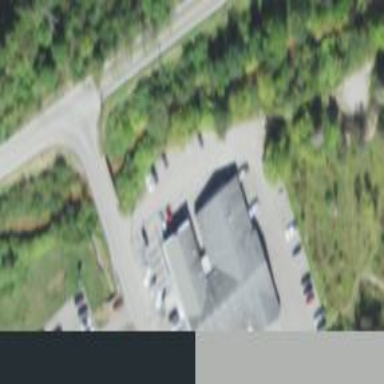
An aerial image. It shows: Building housing car shop.